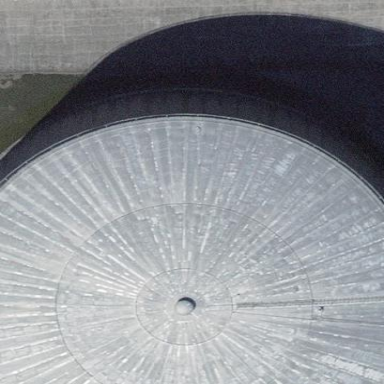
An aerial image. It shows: Storage tank that is man-made.